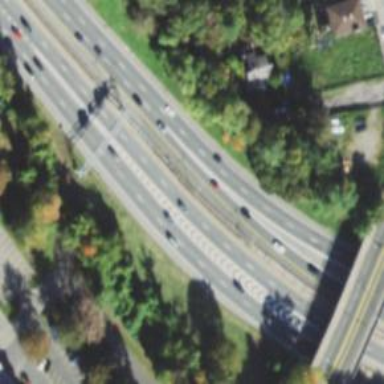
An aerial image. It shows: Asphalt motorway.